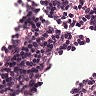
Metastatic tissue present: no